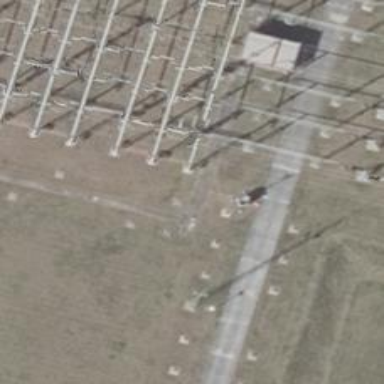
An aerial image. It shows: Power line with three cables configured as busbar.